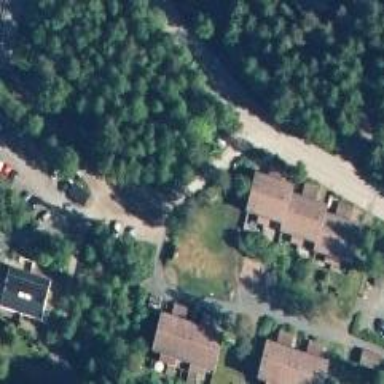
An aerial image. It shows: Living street.